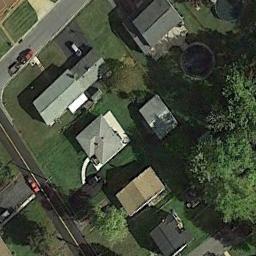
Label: medium_residential